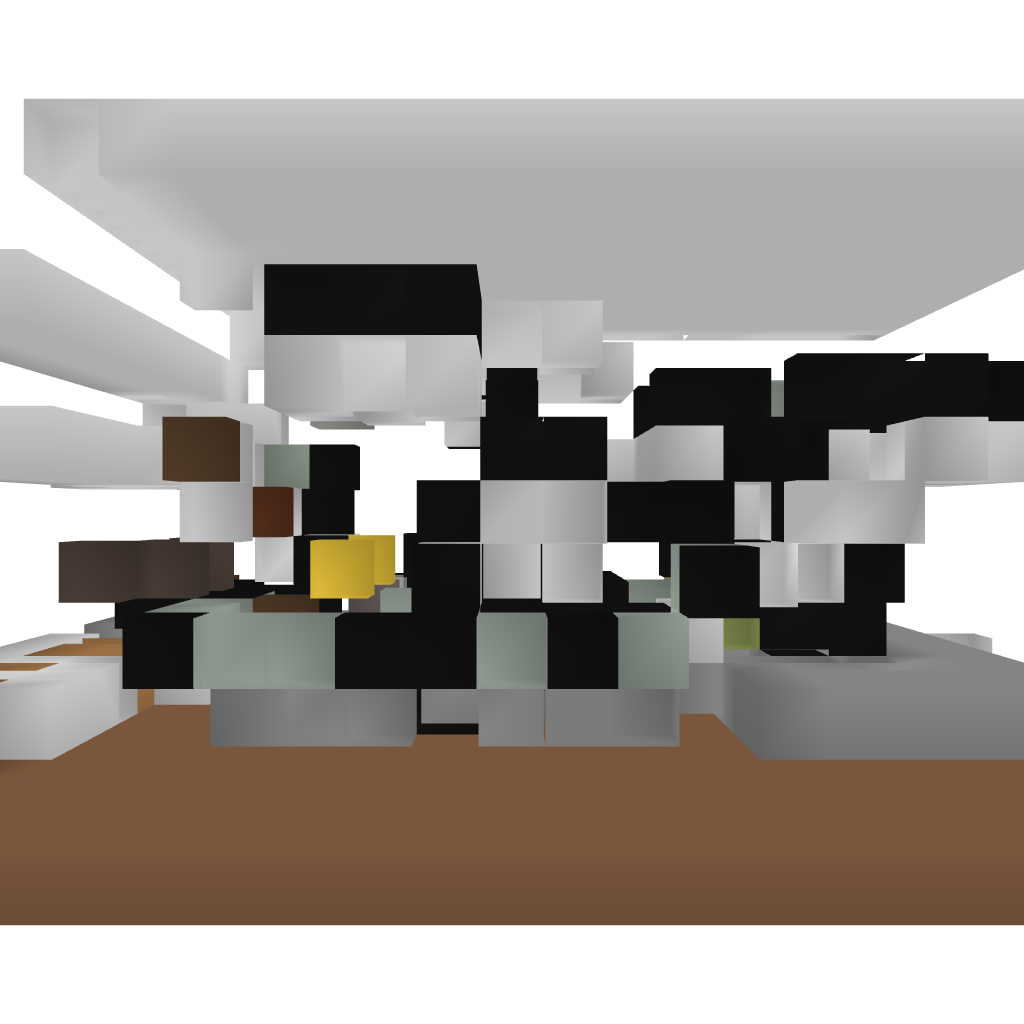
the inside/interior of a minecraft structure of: luck tester/slot machine